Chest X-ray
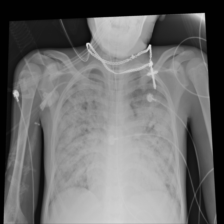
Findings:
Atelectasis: negative
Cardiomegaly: negative
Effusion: negative
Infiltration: negative
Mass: negative
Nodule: negative
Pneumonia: negative
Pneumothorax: negative
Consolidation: negative
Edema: negative
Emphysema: negative
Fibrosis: negative
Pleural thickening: negative
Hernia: negative